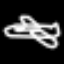
Label: airplane